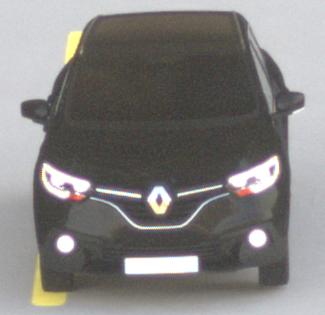
Make: Renault
Model: Kadjar ENERGY TCe 130
Detailed model: Kadjar
Model produced from: 2015/05
Model produced until: 2018/08
Doors: 5
Color: black
Road condition: dry road
Daytime: morning or afternoon
Contrast: medium contrast